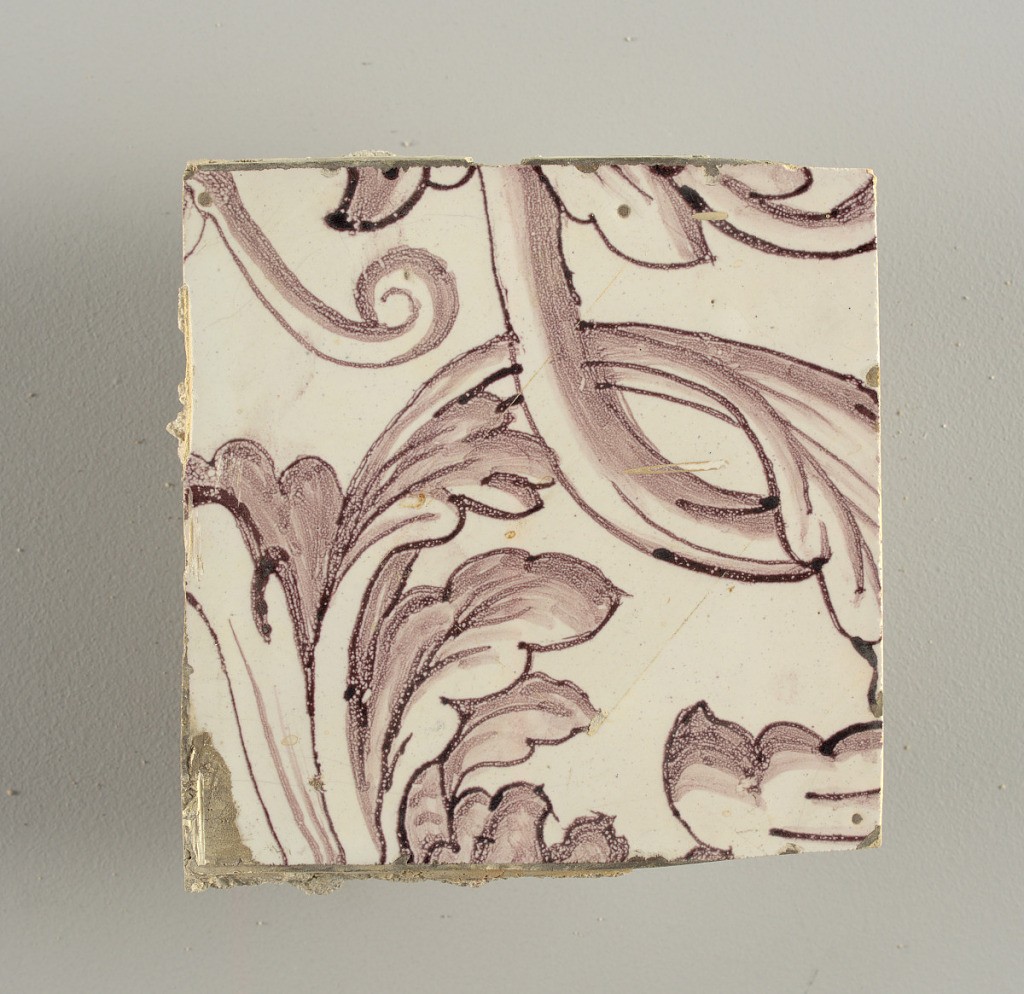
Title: Wall facing
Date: ca. 1725
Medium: Tin-glazed earthenware, underglaze
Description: Horizontal rectangle.  Thirty-seven tiles wide and twenty-one high with opening for door or window nineteen and one-half tiles high and twelve wide.  To left and right of opening, centered canopy above. Left, woman representing Hope, right, a sculputure urn.  Centered above opening, a mascaron.  Arabesque design of foliage.